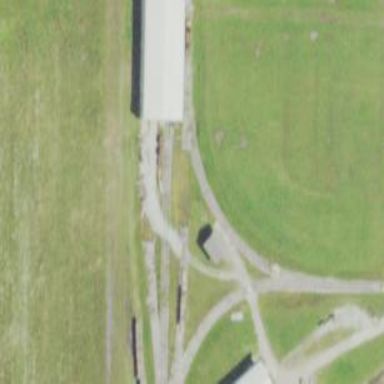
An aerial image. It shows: Preserved railway yard.